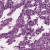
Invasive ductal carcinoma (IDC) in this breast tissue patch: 1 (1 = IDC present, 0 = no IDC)